Question: I have started using JMeter 3.1 recently for load testing, all I wanted to do was generate a report dashboard from a csv file.
When I run the following command from Command Prompt:
'''
jmeter -g (csv file location) -o (Destination folder to save HTML Dashboard)
'''
I get the error shown below:
'''
Could not parse timestamp<1.487+12> using format defined by property.saveservice.timestamp+format=ms on sample 1.487+12 .........
'''
I have also attached the screenshot of the error message kindly refer below:

Below is my saveservice properties that I copied into user properties file:
'''
jmeter.save.saveservice.bytes = true
jmeter.save.saveservice.label = true
jmeter.save.saveservice.latency = true
jmeter.save.saveservice.response_code = true
jmeter.save.saveservice.response_message = true
jmeter.save.saveservice.successful = true
jmeter.save.saveservice.thread_counts = true
jmeter.save.saveservice.thread_name = true
jmeter.save.saveservice.time = true
jmeter.save.saveservice.print_field_names=true
# the timestamp format must include the time and should include the date.
# For example the default, which is milliseconds since the epoch:
jmeter.save.saveservice.timestamp_format = ms
# Or the following would also be suitable
#jmeter.save.saveservice.timestamp_format = dd/MM/yyyy HH:mm
#save service assertion
jmeter.save.saveservice.assertion_results_failure_message = true
'''
I am not able to figure out the resaon, any help in this regard will be much appreciated.
please help, also please let me know if any addition information is required.
I have followed the below link to generate Dashboard:
<URL>
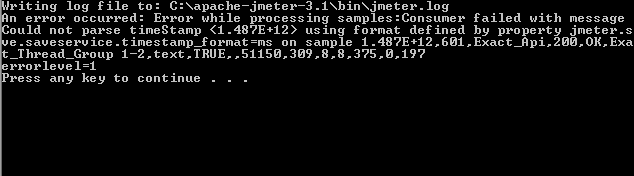
Answer: The answer is in your question itself:
> Could not parse timestamp<1.487+12>
According to your configuration, JMeter expects first column to be in <URL>
Another supported format is 'yyyy/MM/dd HH:mm:ss.SSS' like '2017/02/14 05:52:12.355'
So there are several constraints:
- 'jmeter.save.saveservice.timestamp_format = ms'- - -
My expectation is that you opened .jtl results file with MS Excel which converted timestamps into <URL> and saved so most probably you will be able to do the opposite.
Just in case I would also recommend getting familiarised with <URL>